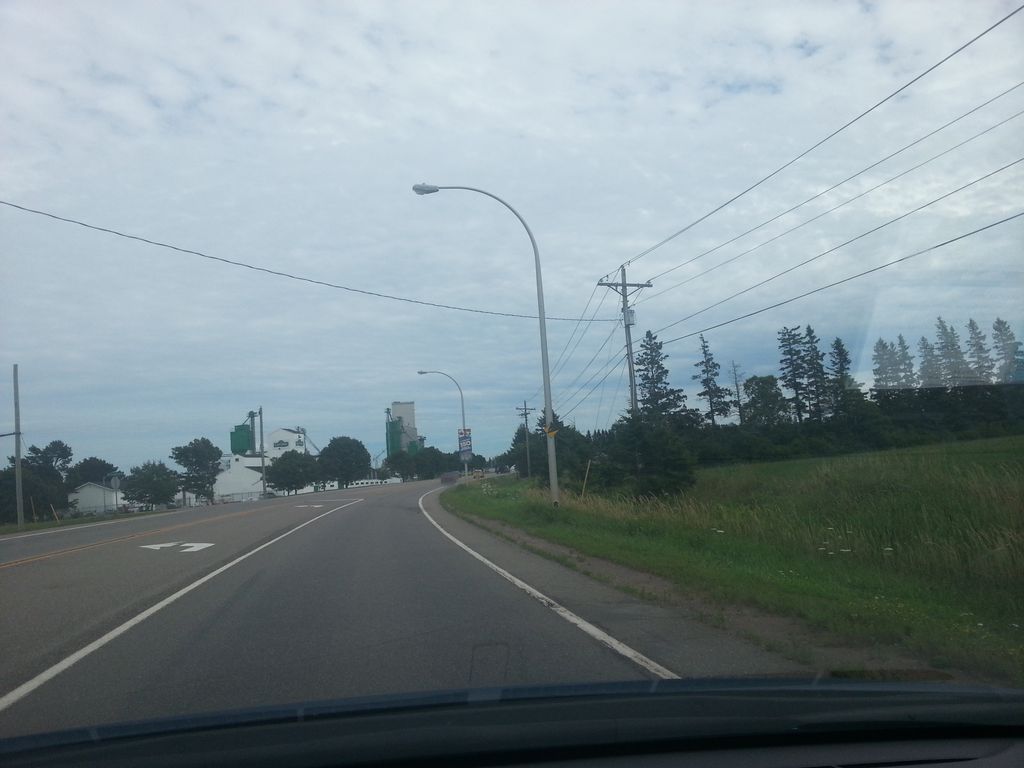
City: charlottetown